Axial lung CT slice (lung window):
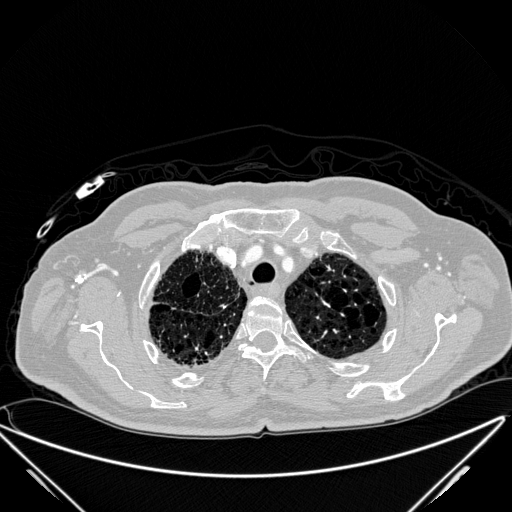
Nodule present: no